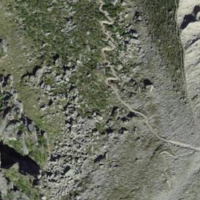
EUNIS habitat code: 48
Species observed at this site:
Primula hirsuta